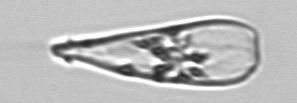
Label: Licmophora